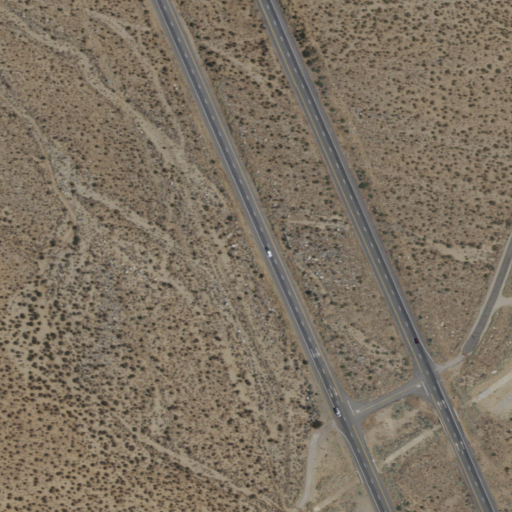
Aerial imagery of valley in California named Johnson Canyon containing shrub, low intensity development, open development, and medium intensity development